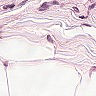
Metastatic tissue present: no